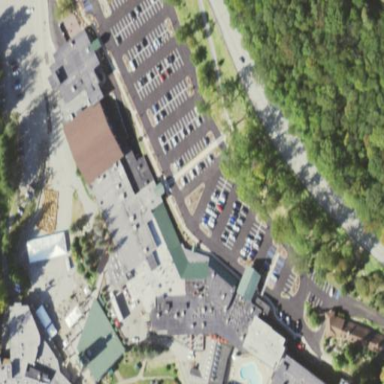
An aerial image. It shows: Building designed for skiing.